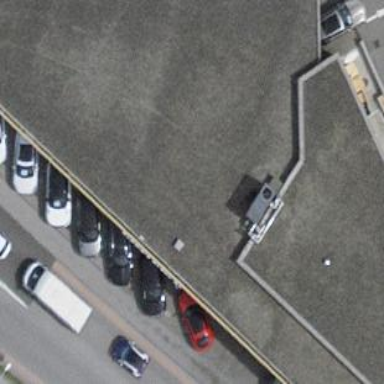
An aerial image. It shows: Building housing car shop.